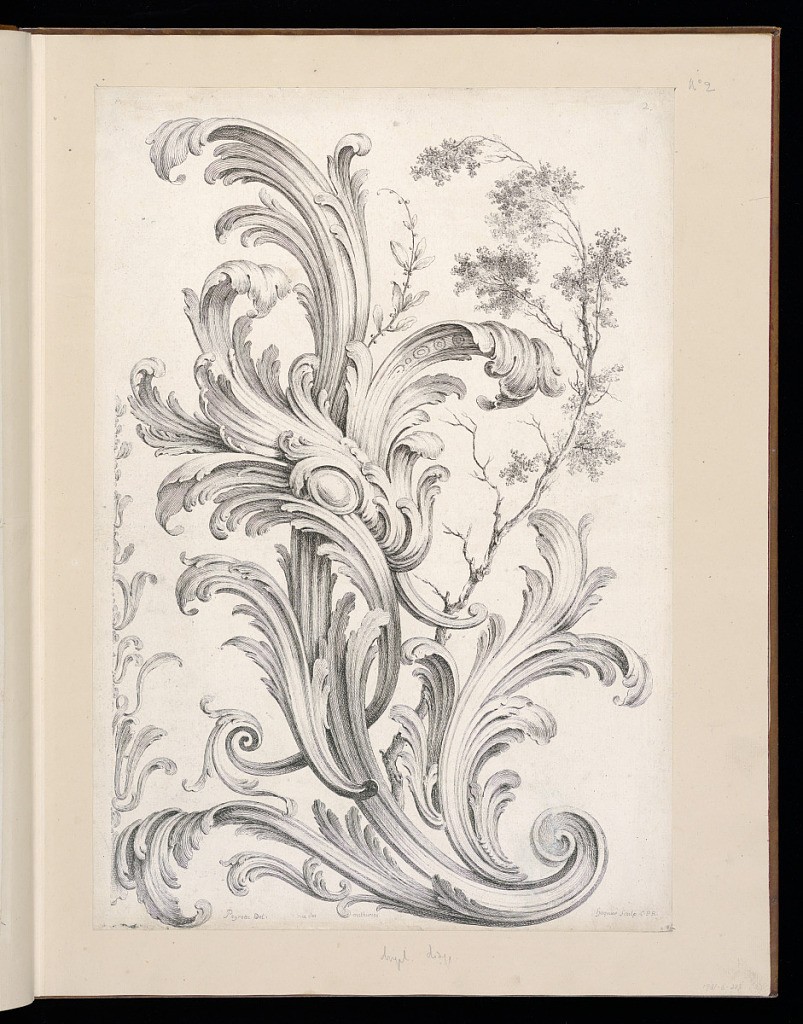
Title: Acanthus Leaf Ornament Design
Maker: Alexis Peyrotte, French, 1699–1769
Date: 1749–61
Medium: Etching on laid paper
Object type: Bound print
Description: Second plate from a series of twelve designs for rococo ornament by Peyrotte. A large Acanthus Leaf ornament with rocaille motifs, c-scrolls, a cartouche, fleurons and branches with leaves. The plate is trimmed and pasted onto the album page. It is signed and numbered.